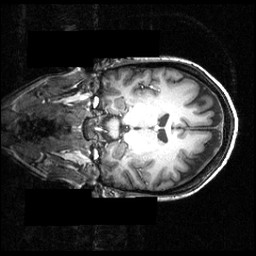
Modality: T1w
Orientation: coronal
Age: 23
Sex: female
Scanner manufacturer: siemens
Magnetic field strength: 3.951 T
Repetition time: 1.5 s
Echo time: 0.00335 s